Question:
How to merge these two images(see attached image).I am using the below code. Its working for ordinary images not for 3D transform images. How to handle this issue. I have searched lot of times still not getting the proper result. Please help me. Thanks in advance.
'''
UIImage *mergedImage;
UIGraphicsBeginImageContext(backgroundImageView.frame.size);
[backgroundImageView.layer renderInContext:UIGraphicsGetCurrentContext()]; //bacgroundImageView here
mergedImage = UIGraphicsGetImageFromCurrentImageContext();
UIGraphicsEndImageContext();
'''
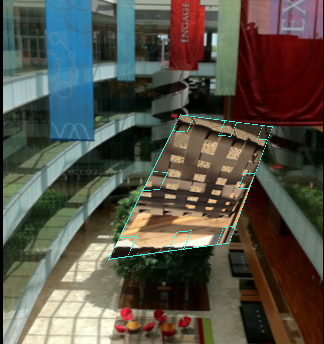
Answer: You could create a 'CGImageRef' that contain the distorted image to put on top, (with the background of that image being 0% alpha) that way you could blend the images using your above code.
So what you are truly looking for is how to apply a 3D transform to an image. More precisely, as you are looking for "perspective" in you own words, you are looking on how to warp an homography to an image.
The <URL> specify that 'CIPerspectiveTransform' is the way to go, unfortunately for you this is not available on iOS as of iOS 5.1.
So you are left with a few choices :
- If you want to display only the result blend and not manipulate it, you can use two 'UIImageView's on top of each other, the one containing the perspective image being transformed using a cleverly designed 'CATransform3D'- If you absolutely need to blend the images, you will need to use another framework such as <URL> or OpenGL ES